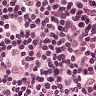
Metastatic tissue present: no